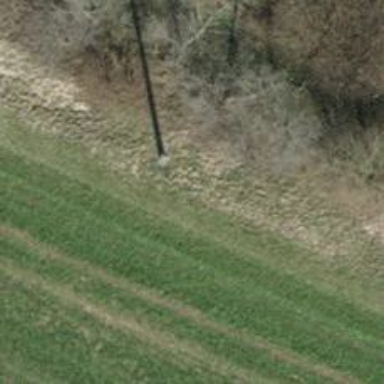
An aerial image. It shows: Concrete power pole.